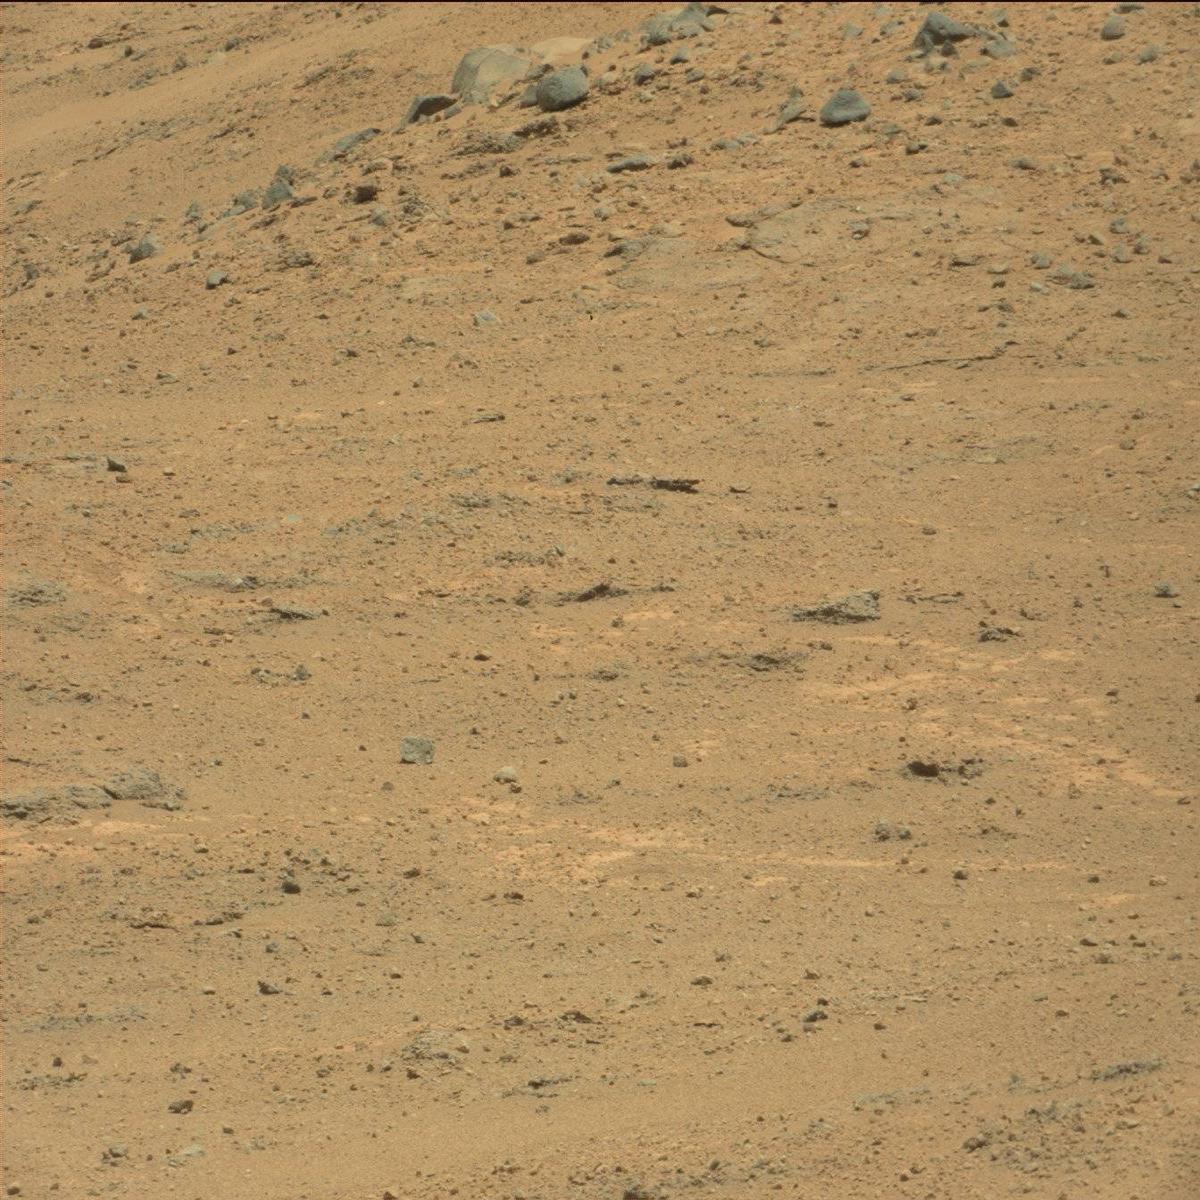
Terrain classes present: Bedrock, Rock, Sand / Soil